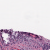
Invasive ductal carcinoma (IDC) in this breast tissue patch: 1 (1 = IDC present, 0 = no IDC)